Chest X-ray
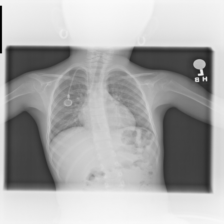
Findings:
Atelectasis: positive
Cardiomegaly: negative
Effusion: negative
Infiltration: negative
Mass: negative
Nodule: negative
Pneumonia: positive
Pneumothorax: negative
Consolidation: negative
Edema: negative
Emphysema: negative
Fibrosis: negative
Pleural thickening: negative
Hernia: negative